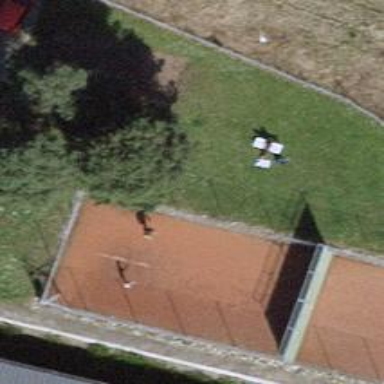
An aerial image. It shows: Tennis court in leisure pitch.